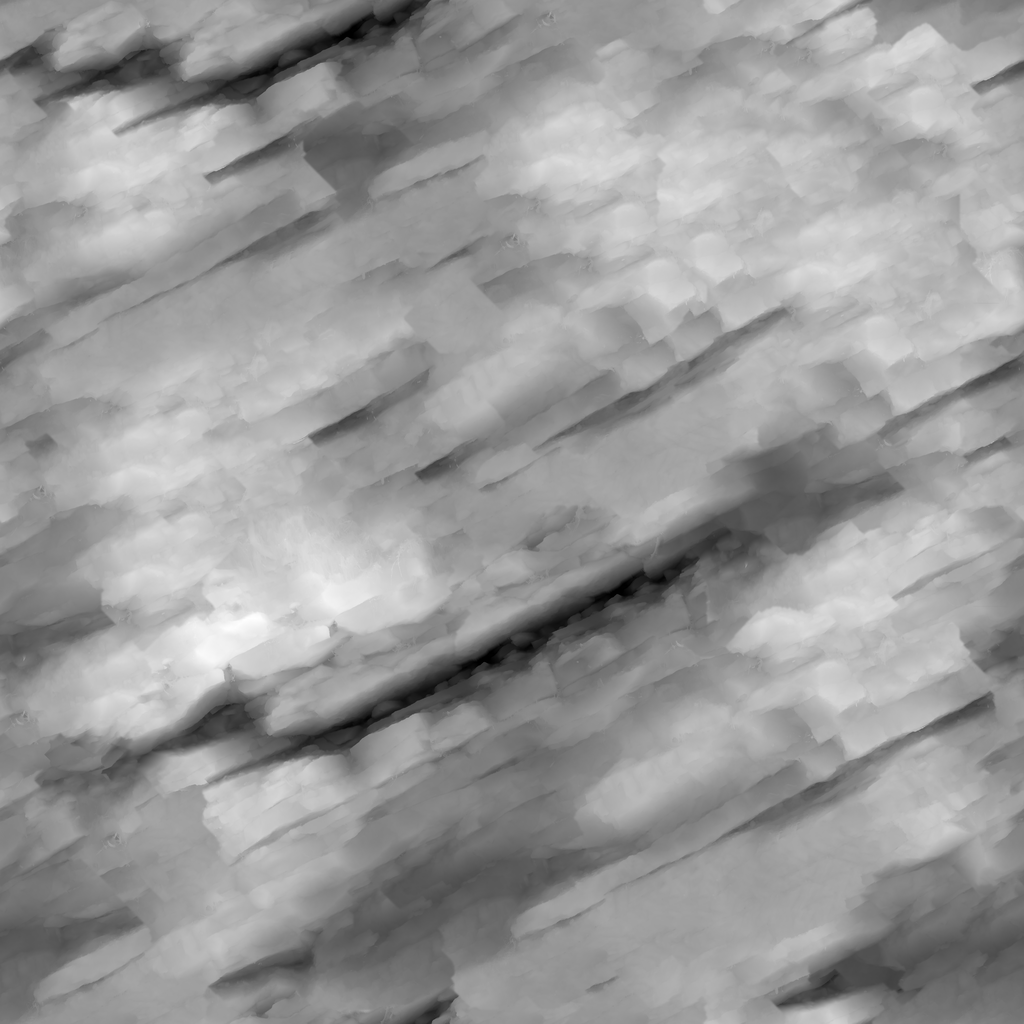
Texture map type: Displacement